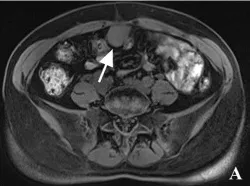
Contrast-enhanced magnetic resonance imaging (CE-MRI) of case. MRI showed a slightly high signal in T1-weighted imaging, and ,a slightly high signal in T2-weighted imaging, diffusion-weighted imaging (DWI), and ,apparent diffusion coefficient (ADC).
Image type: radiology (mri)